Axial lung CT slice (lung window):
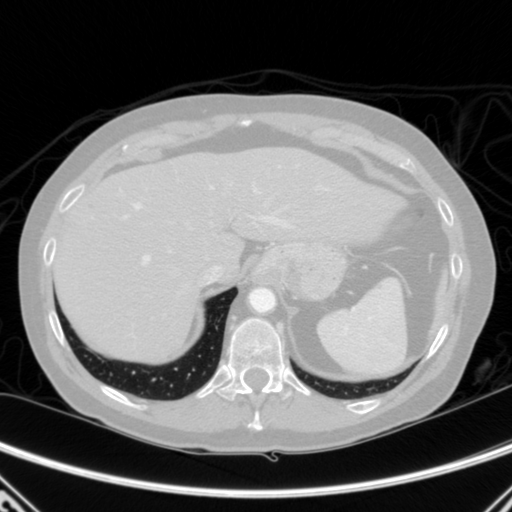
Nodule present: no